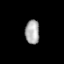
Tissue: prostate
Cell type: Fibroblasts
Senescence score: 0.6889
Nuclear area (px): 334
Mean DAPI intensity: 171.263